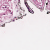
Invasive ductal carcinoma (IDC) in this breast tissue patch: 0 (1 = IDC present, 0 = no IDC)